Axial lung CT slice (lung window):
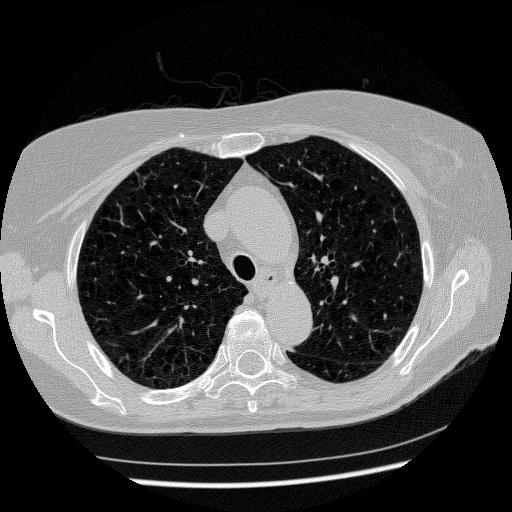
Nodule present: no